Question: The problem can be better explained with this image.

As you can see, the transformed files are displaying as part of web.config and also as individual files. But they are the same if I open them or delete them. If I delete and undo it using TFS, that restores as part of web.config. After another check-in that again it shows up as individual.
Any idea why this is happening?
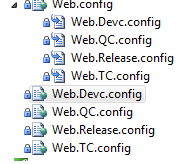
Answer: I found a way to fix this by deleting them and then pressing right click to web.config -> Add Config Transform.